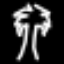
Label: palm tree